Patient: sex M, age 37
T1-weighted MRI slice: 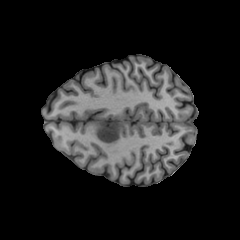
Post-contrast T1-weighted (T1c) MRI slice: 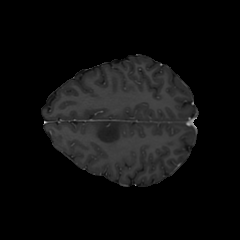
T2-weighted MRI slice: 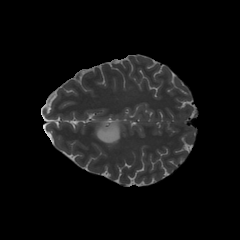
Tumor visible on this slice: yes
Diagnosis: Astrocytoma, IDH-mutant
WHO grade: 2